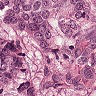
Metastatic tissue present: yes